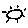
Label: sun